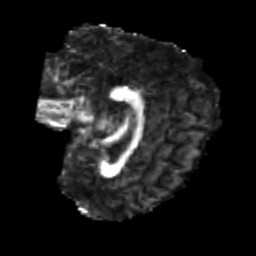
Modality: FA
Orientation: sagittal
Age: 23
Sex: female
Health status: healthy
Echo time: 0.074 s